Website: home-depot
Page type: billing-address
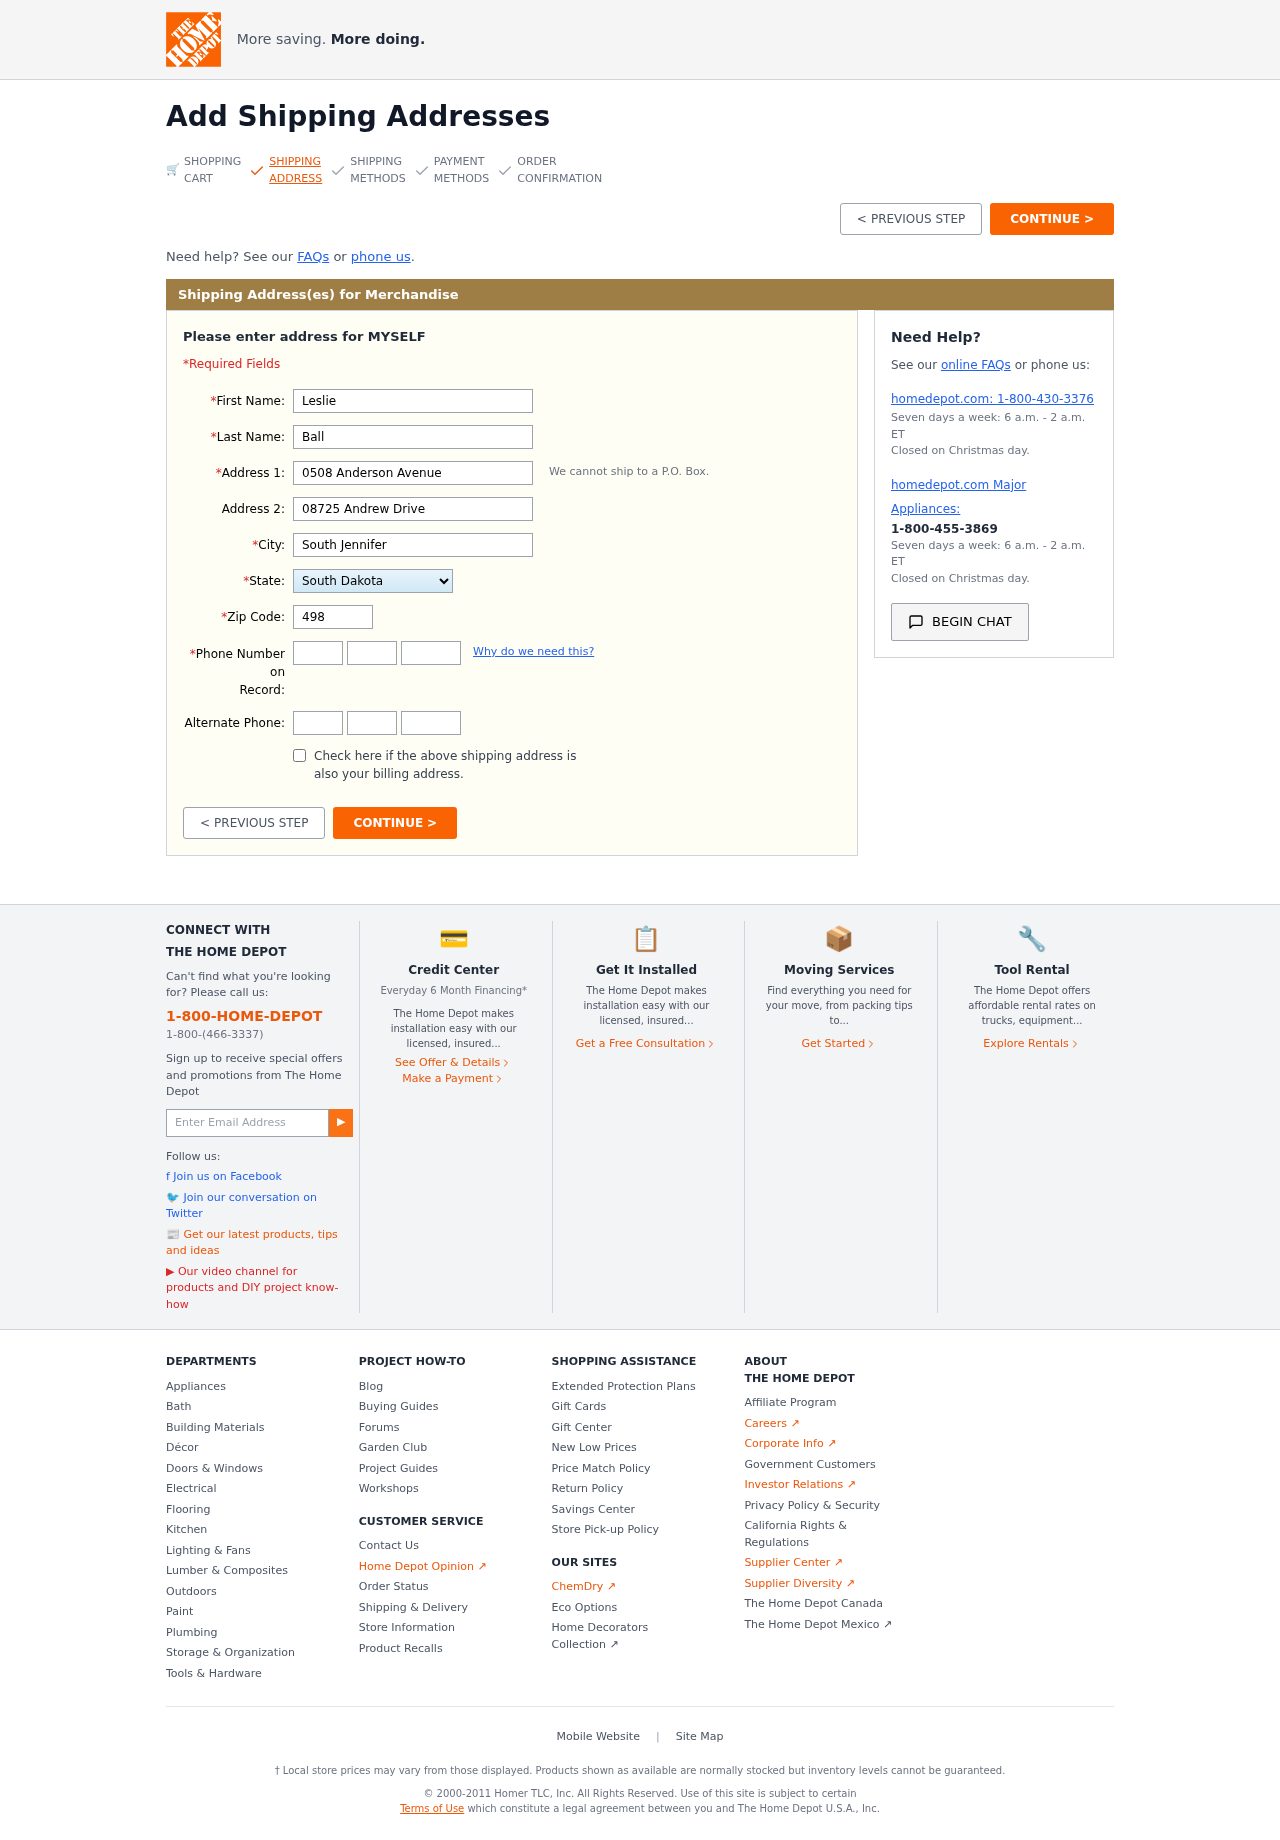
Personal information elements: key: PII_STATE
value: South Dakota
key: PII_FIRSTNAME
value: Leslie
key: PII_LASTNAME
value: Ball
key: PII_STREET
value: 0508 Anderson Avenue
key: PII_STREET2
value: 08725 Andrew Drive
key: PII_CITY
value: South Jennifer
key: PII_POSTCODE
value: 49848
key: PII_PHONE_AREA
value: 453
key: PII_PHONE_PREFIX
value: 866
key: PII_PHONE_LINE
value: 4418
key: PII_PHONE_ALT_AREA
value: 383
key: PII_PHONE_ALT_PREFIX
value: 511
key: PII_PHONE_ALT_LINE
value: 0967